Question: I have a translatable string in as:
'''
return [
'AcceptTermsAndConditionLabel' => 'I confirm that I am more than 13 years old and accept the {terms and condition}, and {privacy policy} of this website',
];
'''
My model looks like:
'''
public function attributeLabels()
{
return [
'AcceptTermsAndCondition' => Yii::t('frontend/quicksignup','AcceptTermsAndConditionLabel'),
];
}
'''
It render the following content:
'''
I confirm that I am more than 13 years old and accept the {terms and condition}, and {privacy policy} of this website
'''
I want to replace the '{terms and condition}'and '{privacy policy}'with the links. But when I try to do that in my translatable file i.e it gets rendered as a string.
Below is the screenshot of the output. How can I render the links? Any ideas?

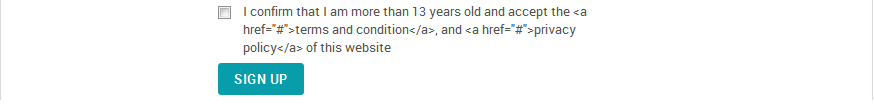
Answer: I find solution. Use 'label' method in 'ActiveField' and set 'format=>raw' option. Code like this:
'''
<?= $form->field($model, 'rememberMe')->checkbox()->label(Yii::t('app', 'I confirm that I am more than 13 years old and accept the {terms and condition}, and {privacy policy} of this website', ['privacy policy'=>
Html::a('111', '/asd/')]), ['format' => 'raw']) ?>
'''
This solution have one minus. You must set label twice: in model and in form.